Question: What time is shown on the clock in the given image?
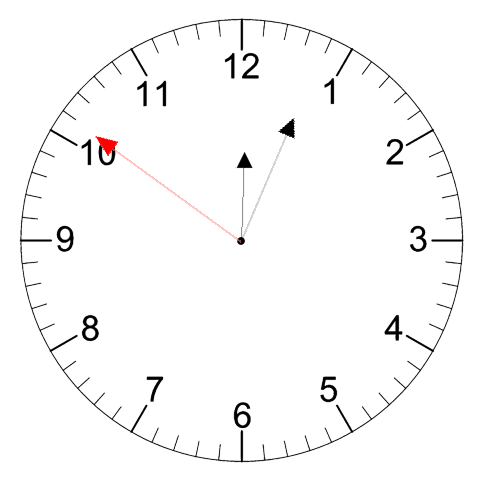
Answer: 12:03:51